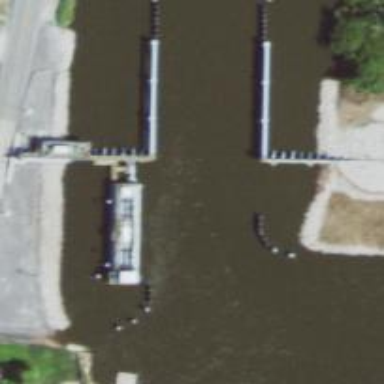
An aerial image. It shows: Lock gate on waterway.